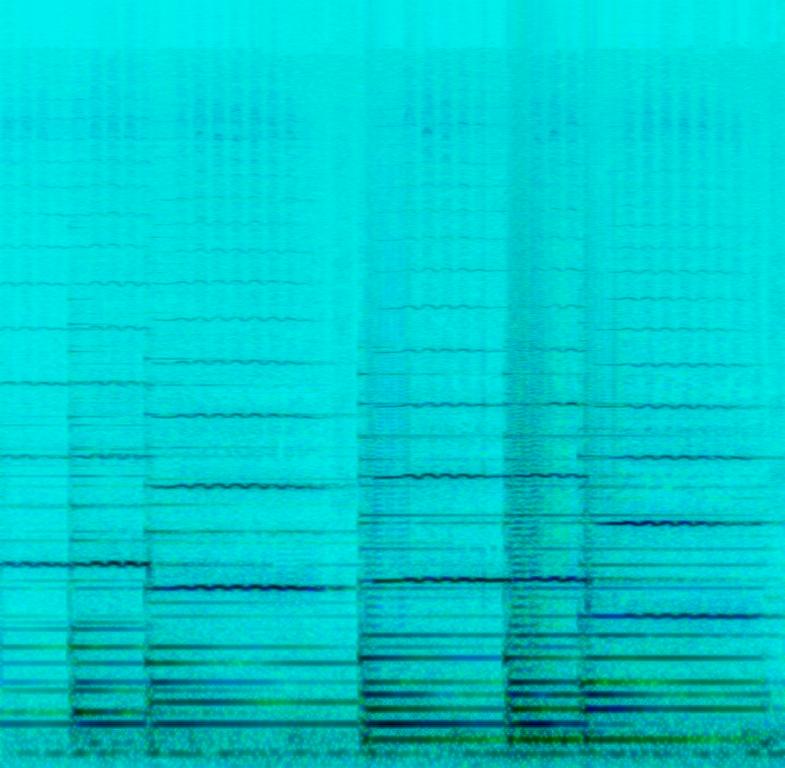
This is a gentle and soothing song that feels like a calm Christmas night by the fire. We hear a flute play a melody, and the piano playing chords that match the melody notes. There is some audio distortion in the recording.